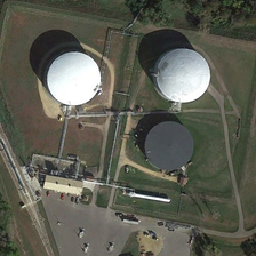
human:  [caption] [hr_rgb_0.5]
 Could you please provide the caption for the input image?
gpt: two white storage tanks and a grey one stands here next to rows of trees .

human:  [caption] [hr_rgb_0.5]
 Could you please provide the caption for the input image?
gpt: There are two white storage tanks and a gray storage tank with pipes on the grass.

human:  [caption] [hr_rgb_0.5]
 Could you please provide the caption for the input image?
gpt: There are two white water tanks and a gray water tank connected by pipes on the grass.

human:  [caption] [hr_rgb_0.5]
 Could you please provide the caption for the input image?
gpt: there are three huge columnar tanks in the area .

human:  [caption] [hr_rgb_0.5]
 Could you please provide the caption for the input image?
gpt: There are two white tanks and one gray tank on the grass, which are connected by pipes.